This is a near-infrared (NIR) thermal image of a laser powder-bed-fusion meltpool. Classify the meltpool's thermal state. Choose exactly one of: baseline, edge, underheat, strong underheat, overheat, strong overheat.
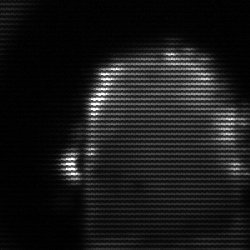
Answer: baseline